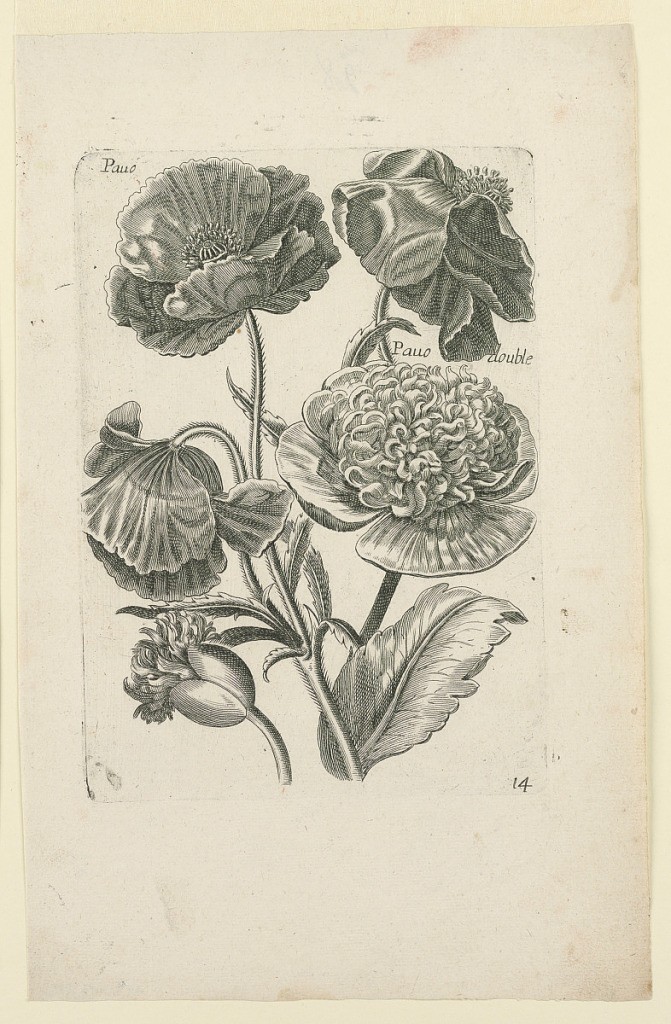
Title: Flowers, Plate 14
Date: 18th century
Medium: Engraving on paper
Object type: Print
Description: Flowers in various stages of bloom.